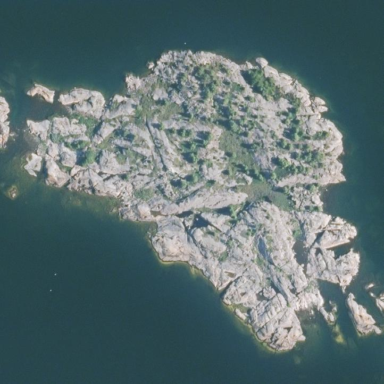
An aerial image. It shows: Islet along the coastline.